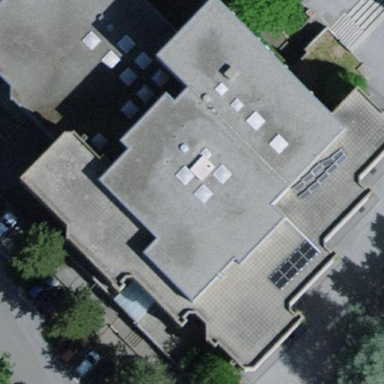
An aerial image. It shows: School building.